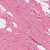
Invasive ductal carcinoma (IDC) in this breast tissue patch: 0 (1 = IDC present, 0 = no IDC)